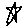
Label: star